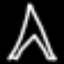
Label: The Eiffel Tower